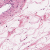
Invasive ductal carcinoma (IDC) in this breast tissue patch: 0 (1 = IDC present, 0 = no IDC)